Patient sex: M
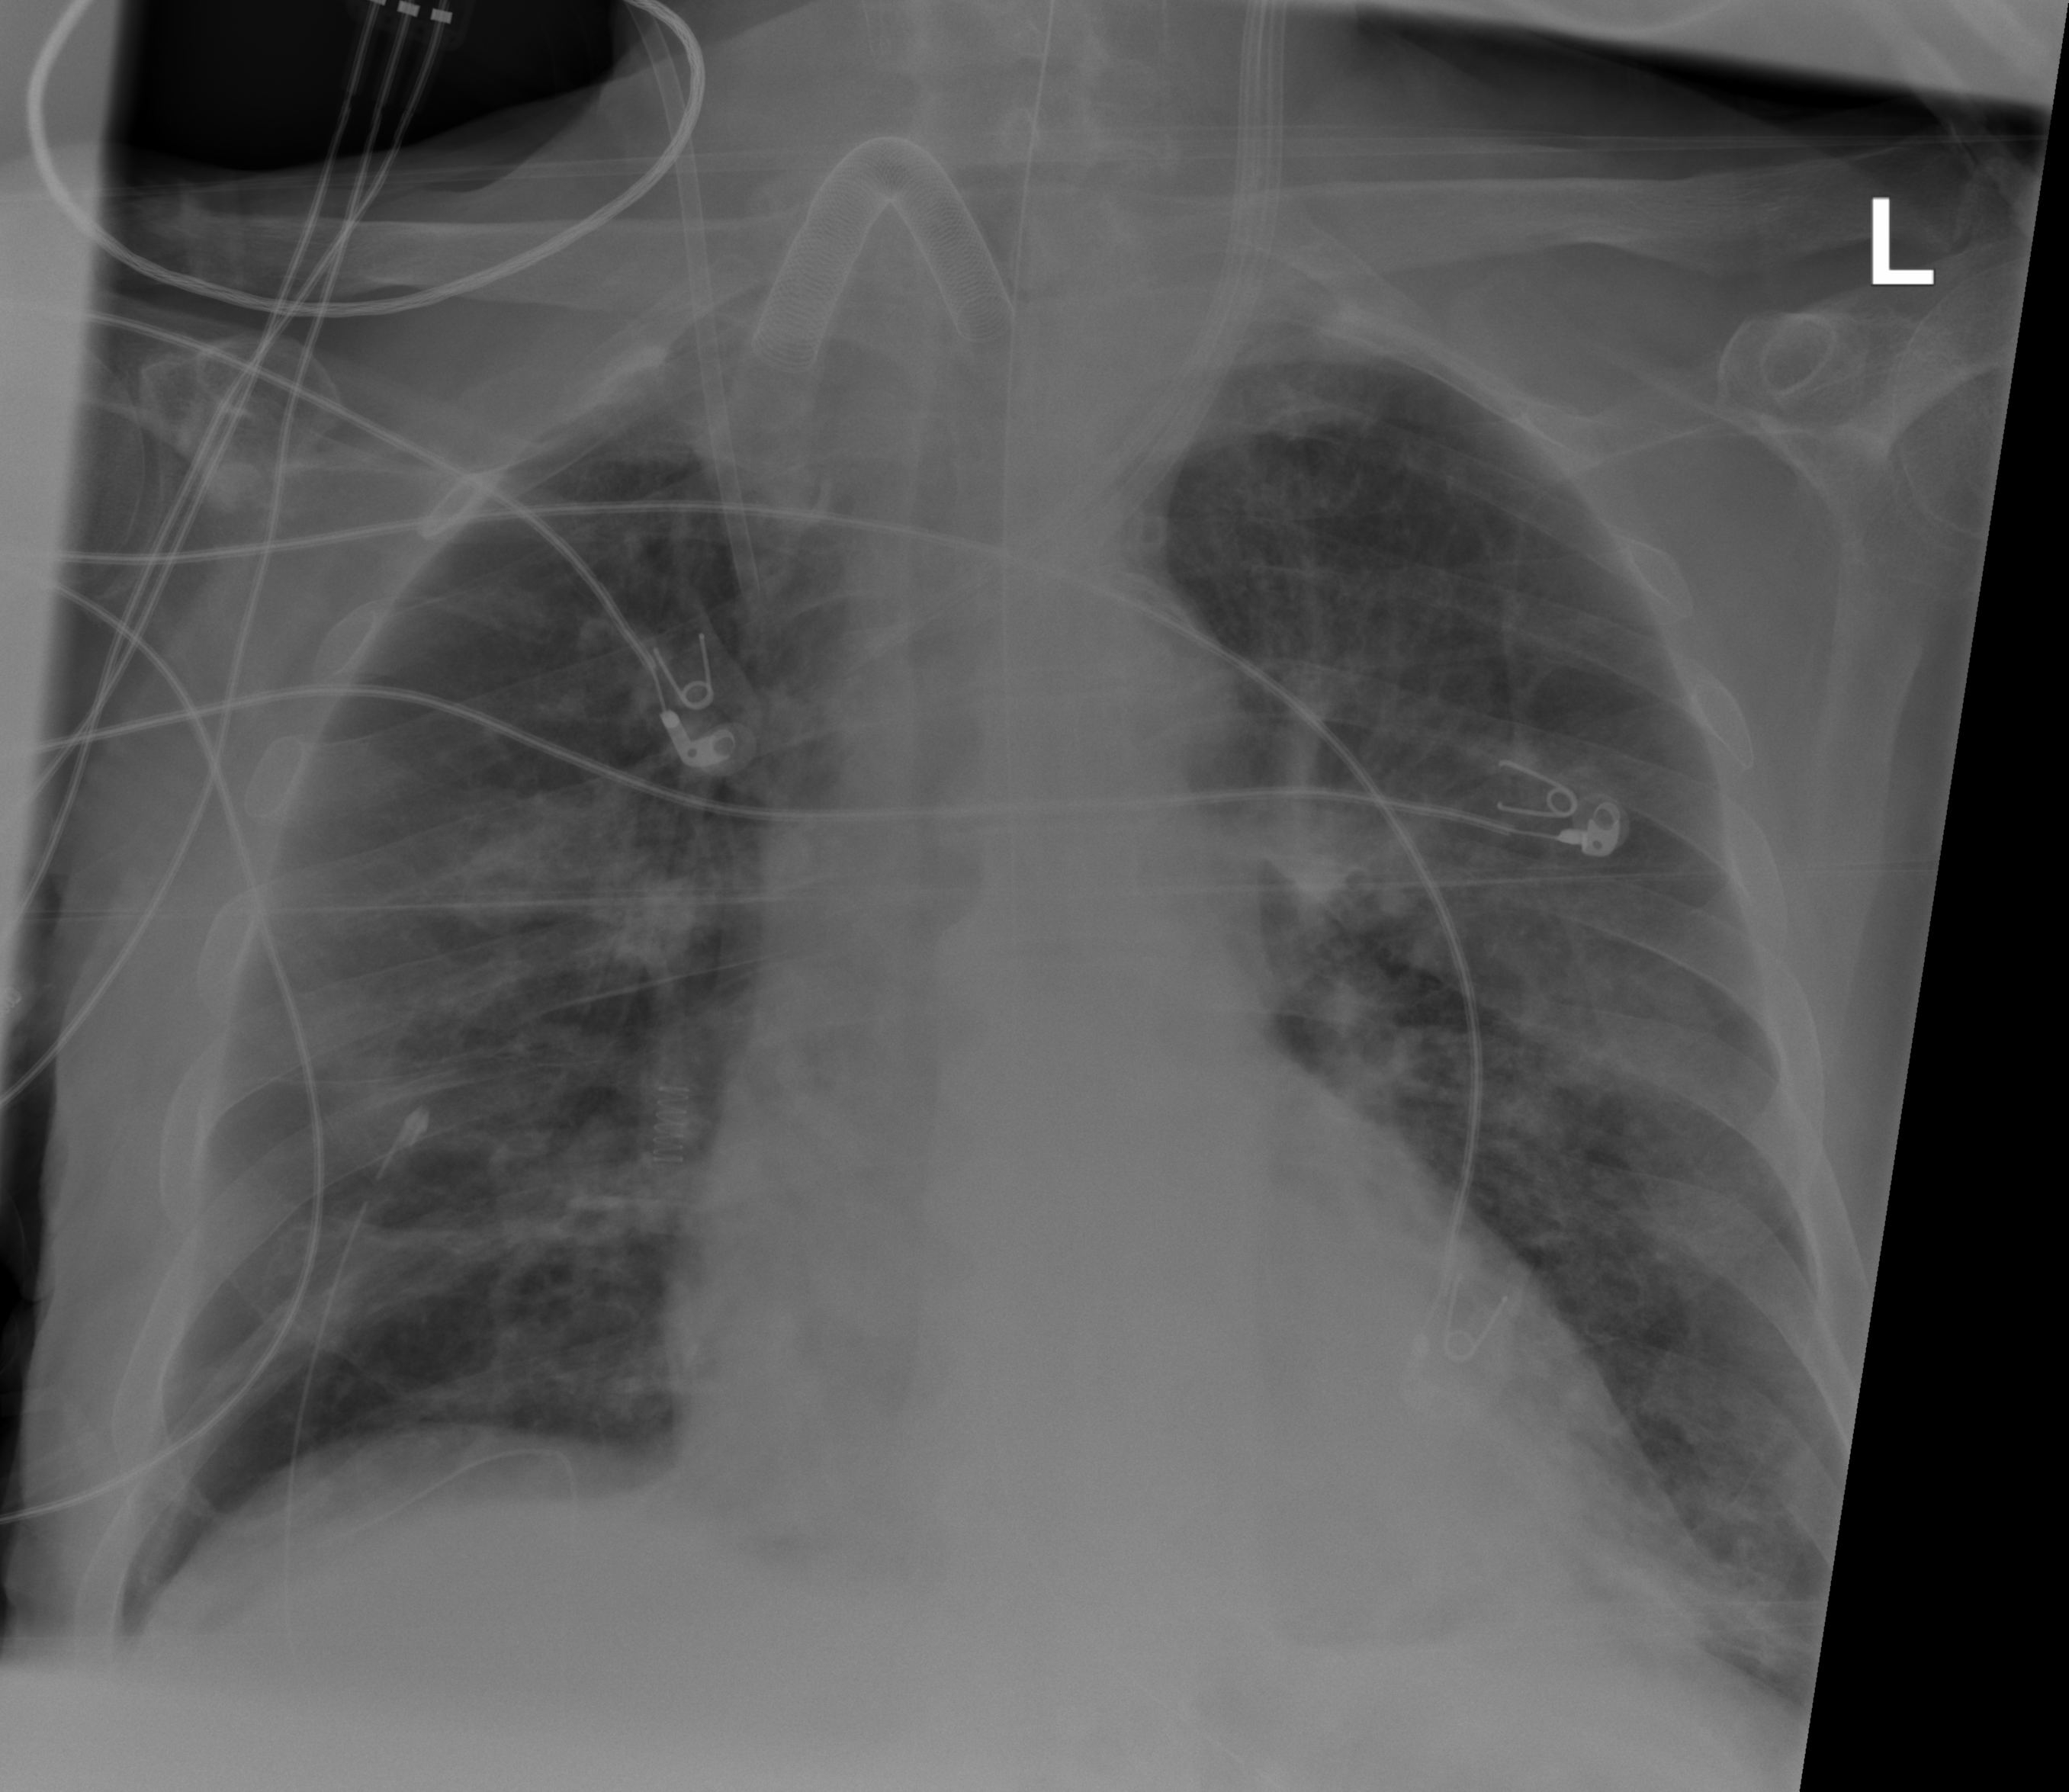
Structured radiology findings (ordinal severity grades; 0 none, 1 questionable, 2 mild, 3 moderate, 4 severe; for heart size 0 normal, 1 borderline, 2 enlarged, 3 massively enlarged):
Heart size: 1
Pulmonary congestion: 2
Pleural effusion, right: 0
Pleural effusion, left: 0
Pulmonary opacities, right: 0
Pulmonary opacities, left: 2
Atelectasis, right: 2
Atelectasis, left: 2